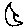
Label: moon